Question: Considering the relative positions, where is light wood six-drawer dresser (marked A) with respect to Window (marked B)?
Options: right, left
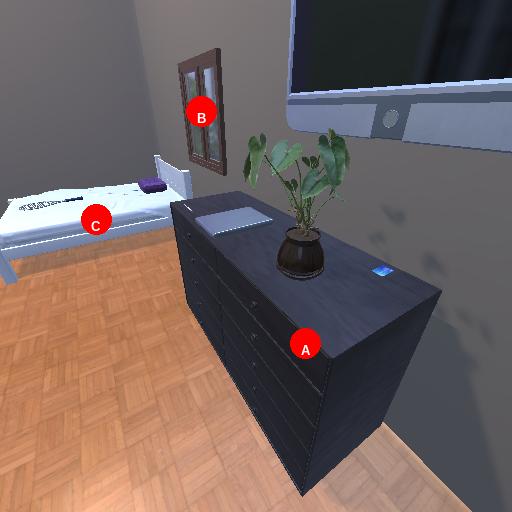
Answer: right